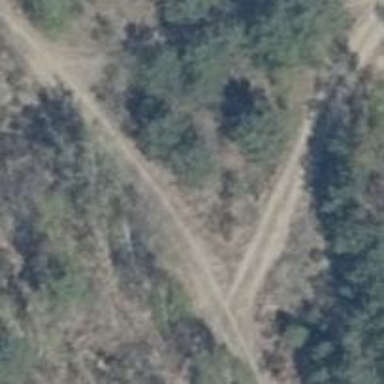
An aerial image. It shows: Track road with grade4 tracktype.